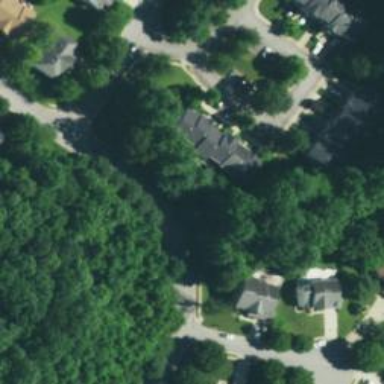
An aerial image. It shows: Residential road with asphalt surface. There is sidewalk on the left side.